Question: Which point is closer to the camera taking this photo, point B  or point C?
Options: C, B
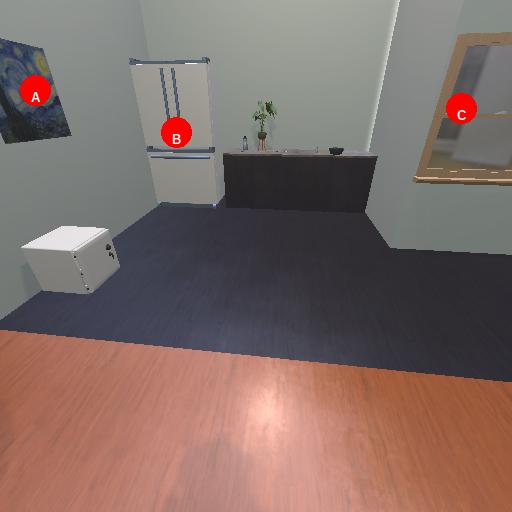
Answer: C